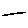
Label: line